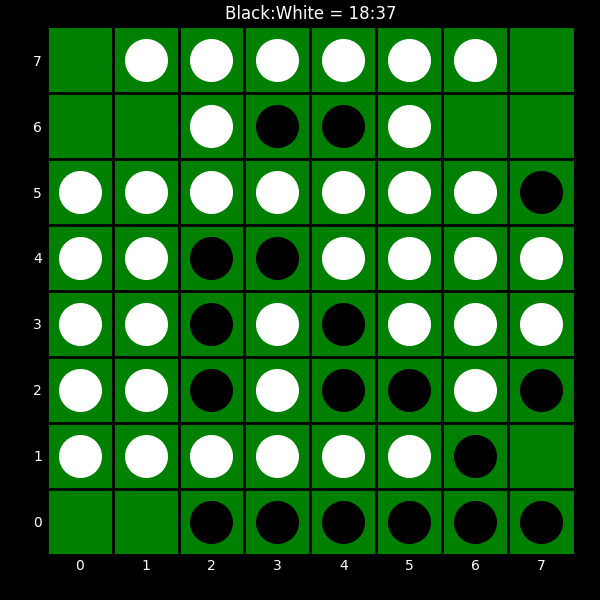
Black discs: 18
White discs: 37